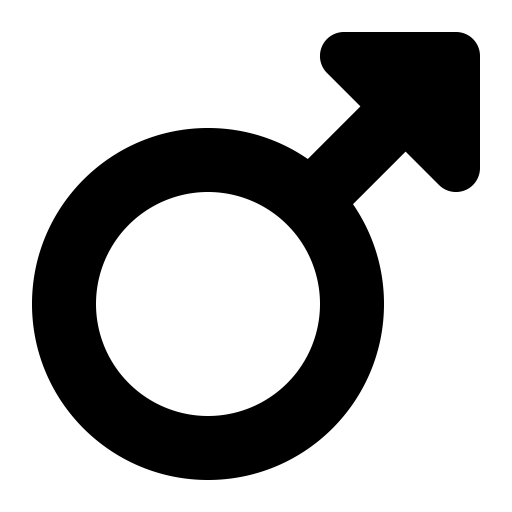
Tags: icon, FontAwesome, fa-icon, solid, mars